Question: I need the user to select from 10 different images and I will like to place those images in some kind of animation. I was thinking about creating something like:

note that in the example image the user scrolled towards the right and the last image was placed at the beginning.
Also I will like the animation to be smooth because if I place the images under a scroll viewer then the animation is not smooth.
should I place the images in a stackpanel and then animate the stackpanel margin left property? or perhaps should I place the imags in a canvas and animate each image individually?
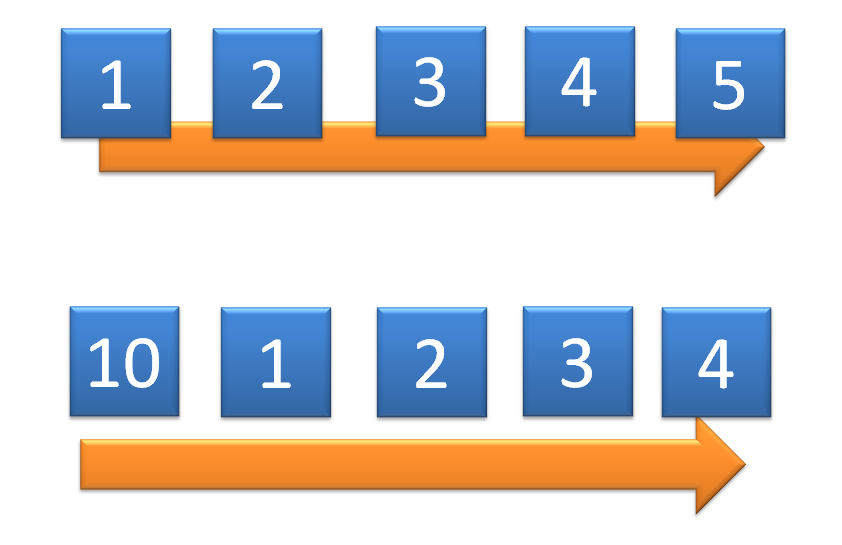
Answer: I would have a stack panel, animate the margin, then duplicate the first image as the true last image that would start off-screen and the "last image" duplicated as the first, then you can animate either direction. I would not use scroll viewer.
Here's how the layout would look.
5[12345]1.
A[12345]B.
A is copy brush sourced to 5, and B is sourced to 1.
Now you can animate either way, move the images around, and move the margin back.
So, user moves "right."
5[12345]1
animates to
[51234]51
Change A's source to 4, B sources 5, and move actual images back before releasing control to paint.
4[51234]5
If you want a scrollbar, I'd make a separate scrollbar, bind it to the margin, add a converter to control it. Then do the following instead.
12345[12345]12345
Animate the scroll position, and when the user releases, rearrange images and return the scrollbar thumb to center. In this way, you wouldn't have to delete or create pictures.
Hint: You could use a converter on the scroll bar and bind it to a random variable, then animate the panel's margins indirectly by "snapping" the thumb's position to a "position" in your image's stack.